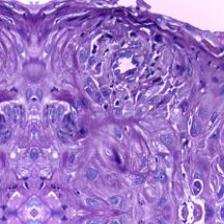
Diagnosis: Normal